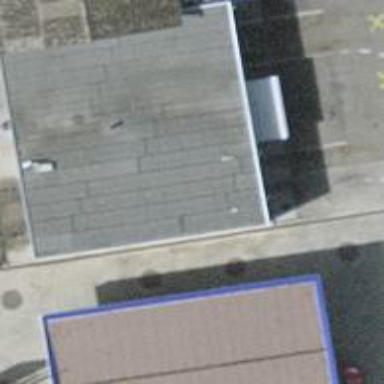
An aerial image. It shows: Car wash facility.